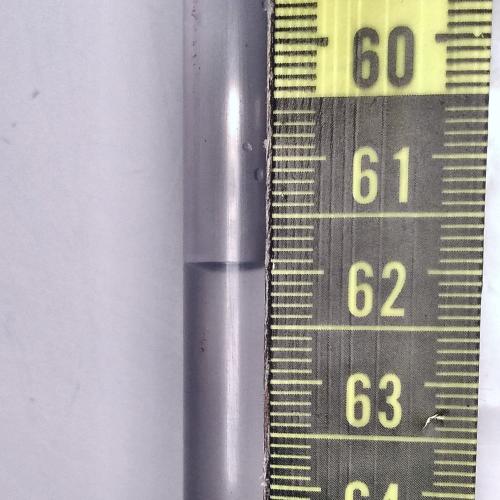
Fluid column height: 61.9 cm